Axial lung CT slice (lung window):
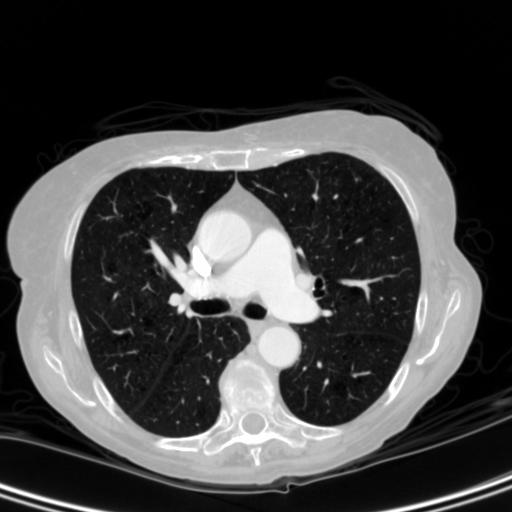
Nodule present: no